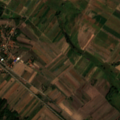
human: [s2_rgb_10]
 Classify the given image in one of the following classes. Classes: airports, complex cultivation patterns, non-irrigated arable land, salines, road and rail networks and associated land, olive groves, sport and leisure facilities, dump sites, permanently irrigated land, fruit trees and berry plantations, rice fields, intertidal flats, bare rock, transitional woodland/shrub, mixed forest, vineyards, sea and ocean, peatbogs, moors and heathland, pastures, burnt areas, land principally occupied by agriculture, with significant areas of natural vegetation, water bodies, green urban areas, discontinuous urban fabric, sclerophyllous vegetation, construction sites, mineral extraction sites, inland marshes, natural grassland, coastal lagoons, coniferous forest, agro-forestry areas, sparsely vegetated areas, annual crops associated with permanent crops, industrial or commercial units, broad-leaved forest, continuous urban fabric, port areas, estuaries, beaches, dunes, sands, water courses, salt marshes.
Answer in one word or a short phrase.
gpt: discontinuous urban fabric, non-irrigated arable land, land principally occupied by agriculture, with significant areas of natural vegetation, broad-leaved forest